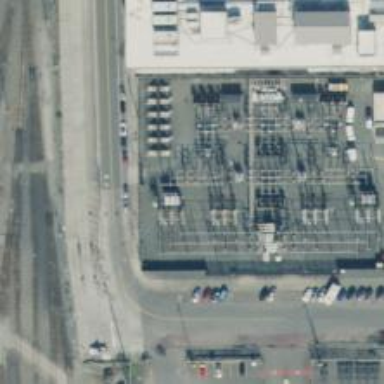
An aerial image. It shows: Switch used for power control.